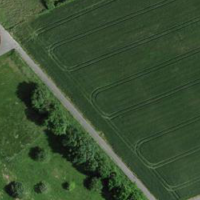
EUNIS habitat code: 44
Species observed at this site:
Amaranthus hybridus
Medicago sativa